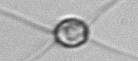
Label: Chaetoceros_danicus